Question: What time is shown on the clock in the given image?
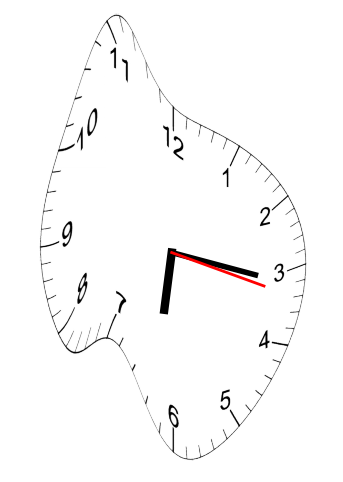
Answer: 06:16:17